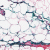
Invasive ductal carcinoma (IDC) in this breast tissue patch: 0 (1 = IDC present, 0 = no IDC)